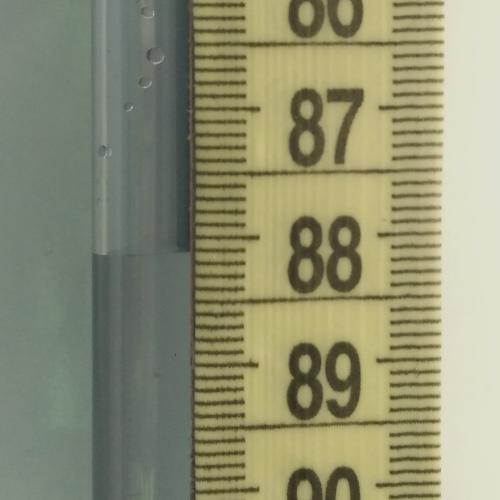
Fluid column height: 88.1 cm